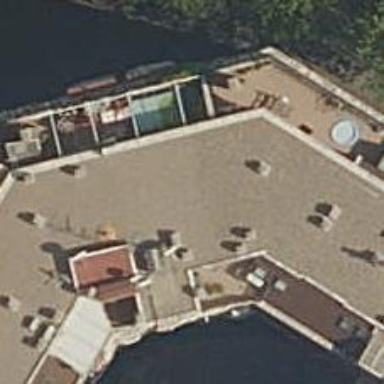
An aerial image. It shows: Restaurant.